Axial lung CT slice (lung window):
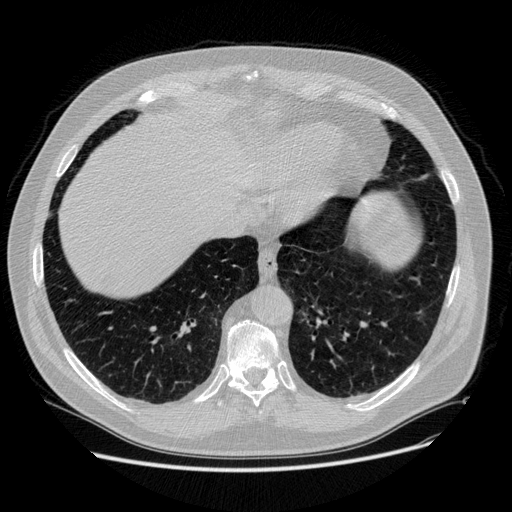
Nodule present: no